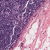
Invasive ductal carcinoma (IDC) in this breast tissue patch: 0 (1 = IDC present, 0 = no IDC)